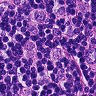
Metastatic tissue present: yes